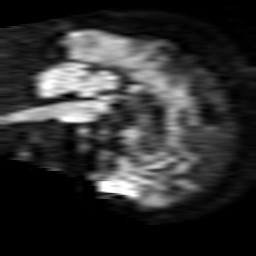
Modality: TRACE
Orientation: sagittal
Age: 54
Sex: male
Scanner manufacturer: philips
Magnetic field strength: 1.5 T
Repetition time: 4.819 s
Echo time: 0.07764 s